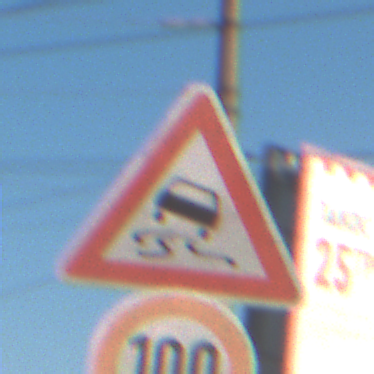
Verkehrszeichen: SchleuderOderRutschgefahr
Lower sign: Geschwindigkeit100
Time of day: MorningAfternoon
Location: Outdoor (Urban)
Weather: Clear
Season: NotSpecified
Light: Natural